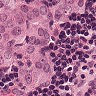
Metastatic tissue present: yes